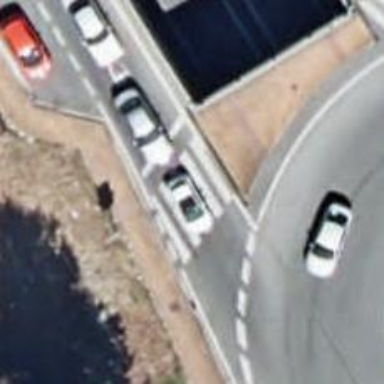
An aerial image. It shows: Uncontrolled road crossing.